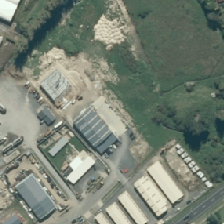
Land cover: urban_build_up